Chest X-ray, PA view. Patient: 57 years old, sex M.
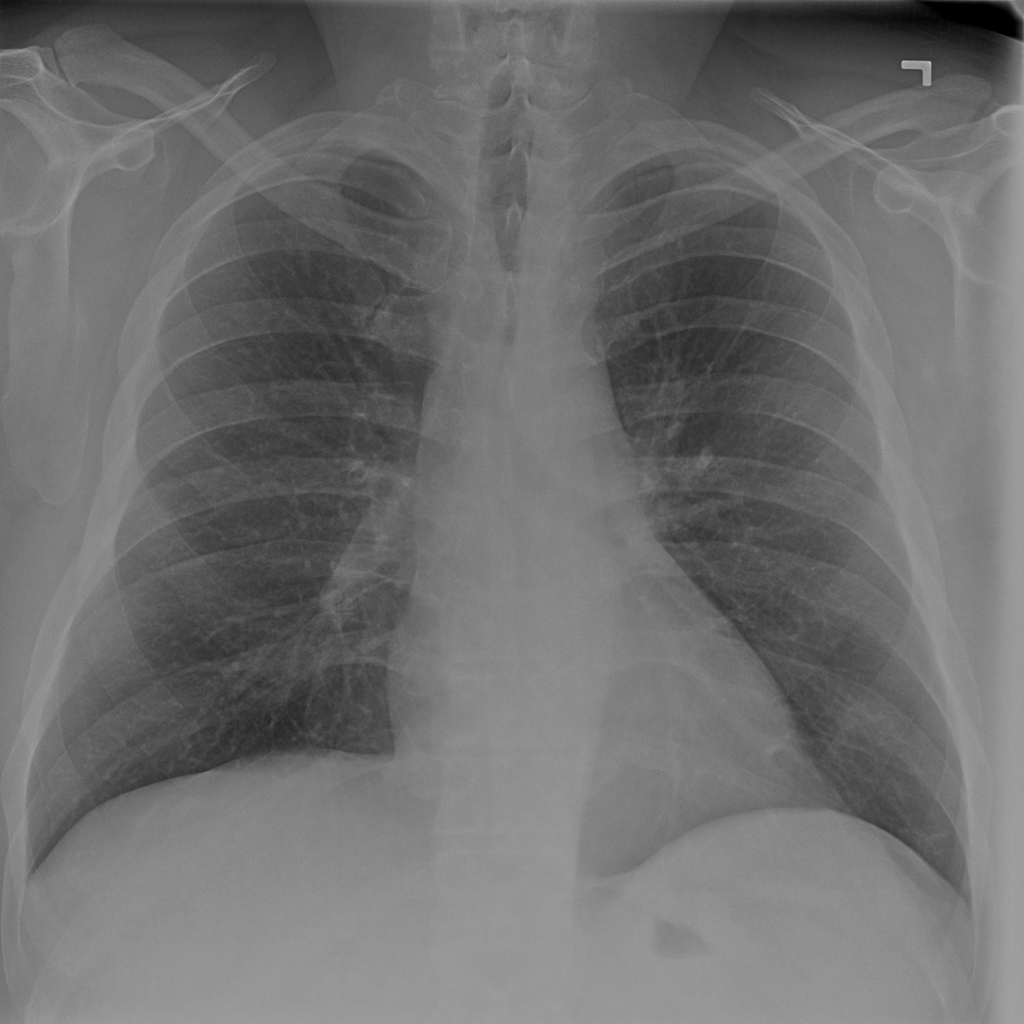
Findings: No Finding